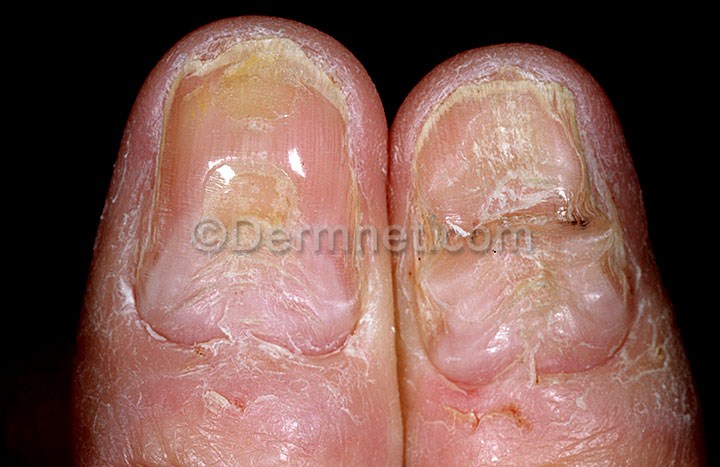
Disease: Nail Fungus and other Nail Disease